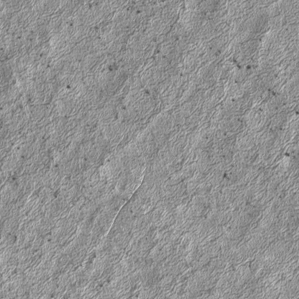
Label: frost